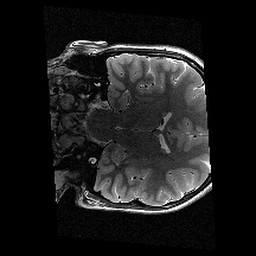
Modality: T2w
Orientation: coronal
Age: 12
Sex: female
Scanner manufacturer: siemens
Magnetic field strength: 3 T
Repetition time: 9.23 s
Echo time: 0.067 s